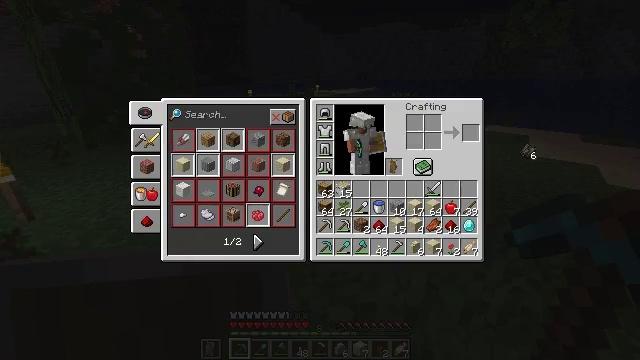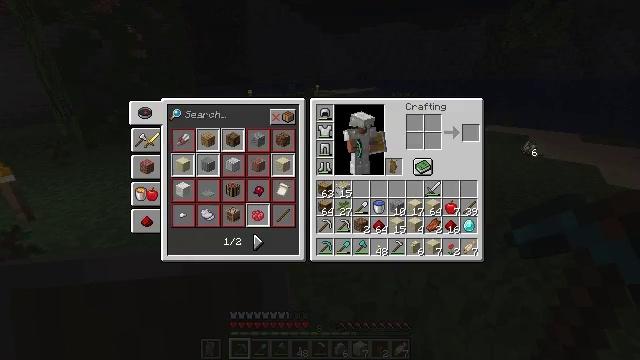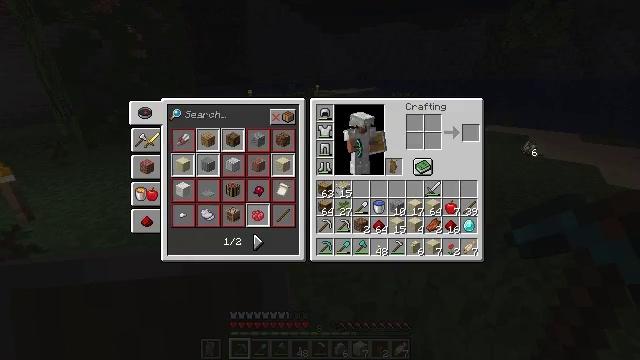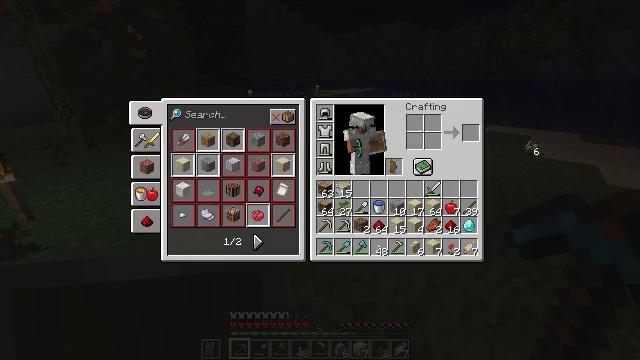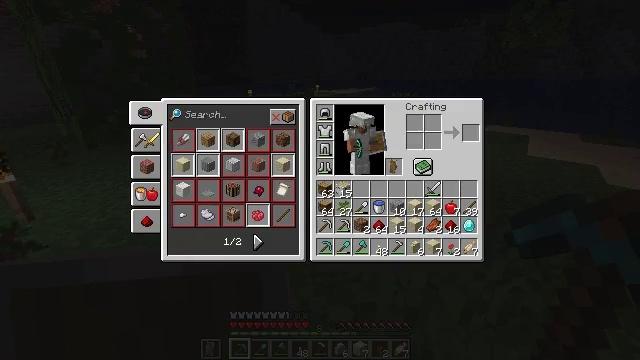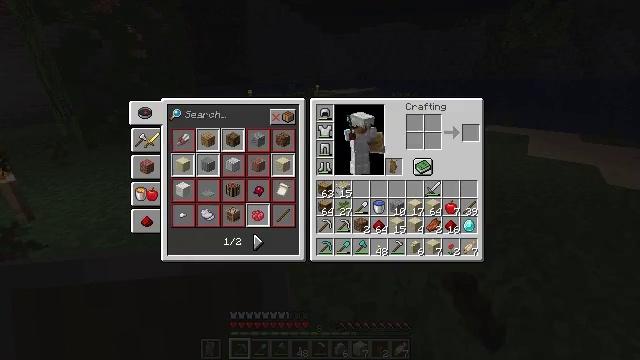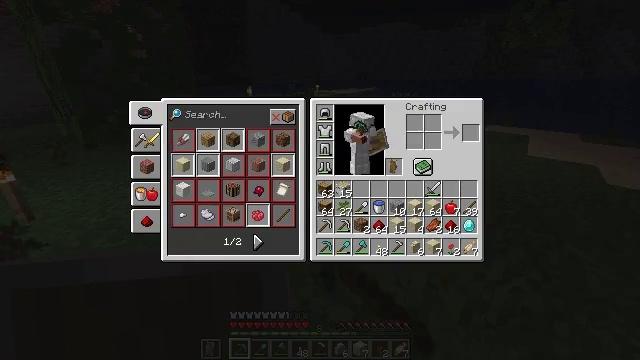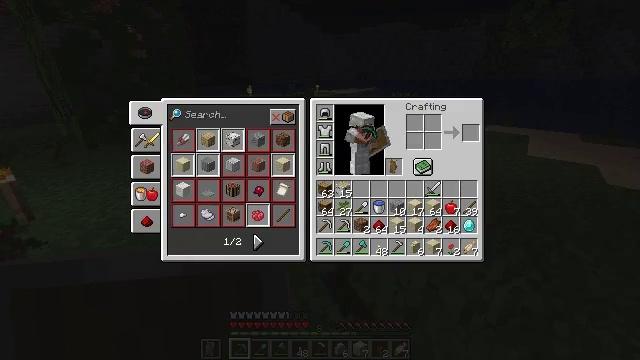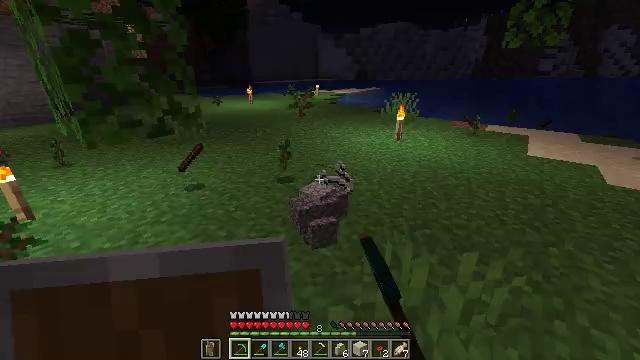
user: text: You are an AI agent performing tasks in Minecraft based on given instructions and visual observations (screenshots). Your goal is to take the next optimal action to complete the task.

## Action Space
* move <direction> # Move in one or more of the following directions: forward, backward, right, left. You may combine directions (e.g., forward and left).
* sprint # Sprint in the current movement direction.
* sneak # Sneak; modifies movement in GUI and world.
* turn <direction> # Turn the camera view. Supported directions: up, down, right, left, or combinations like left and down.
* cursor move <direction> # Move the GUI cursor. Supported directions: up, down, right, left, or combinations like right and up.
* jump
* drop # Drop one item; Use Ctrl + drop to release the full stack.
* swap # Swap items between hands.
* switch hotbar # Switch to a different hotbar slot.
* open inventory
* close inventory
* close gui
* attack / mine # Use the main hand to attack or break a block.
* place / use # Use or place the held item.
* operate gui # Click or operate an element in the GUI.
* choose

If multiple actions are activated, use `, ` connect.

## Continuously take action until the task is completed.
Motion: motion action
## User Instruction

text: Drop a dried kelp.
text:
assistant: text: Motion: open gui
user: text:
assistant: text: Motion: operate gui
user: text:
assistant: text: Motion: operate gui
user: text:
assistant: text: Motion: no_op
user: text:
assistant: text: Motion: no_op
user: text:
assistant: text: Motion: no_op
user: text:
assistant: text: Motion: no_op
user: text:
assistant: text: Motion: no_op
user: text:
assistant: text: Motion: close gui